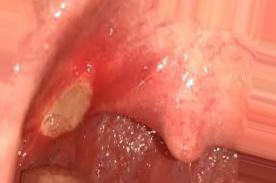
Condition: Mouth Ulcer